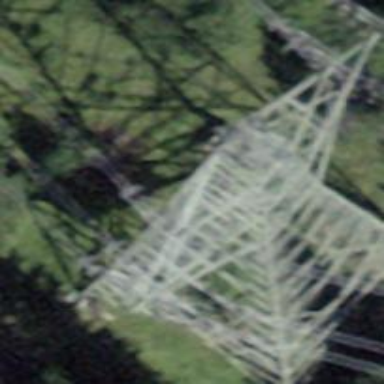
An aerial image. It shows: Power tower.